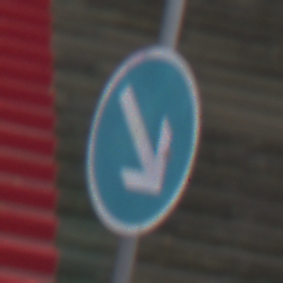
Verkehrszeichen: VorgeschriebeneVorbeifahrtRechts
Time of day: Midday
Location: Outdoor (Urban)
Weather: Overcast
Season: NotSpecified
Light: Natural